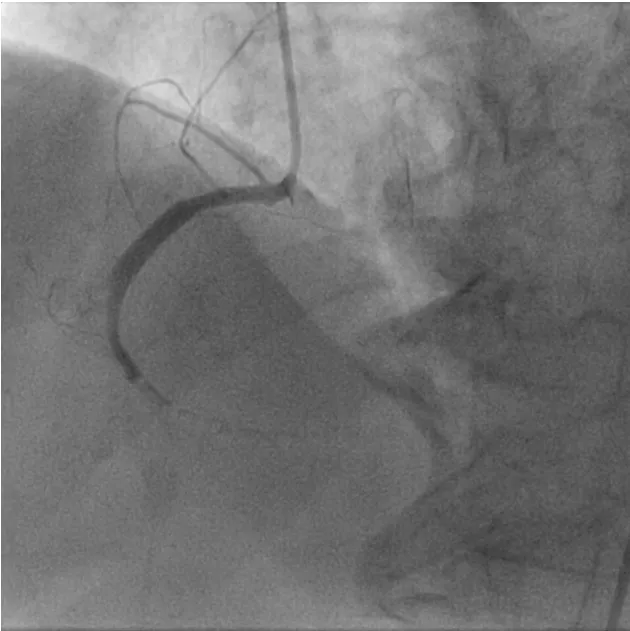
Right coronary artery immediately after left coronary angiography. A massive air embolism interrupted the blood flow in the mid-portion of the right coronary artery.
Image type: radiology (x_ray)